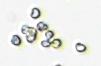
Label: Phaeocystis